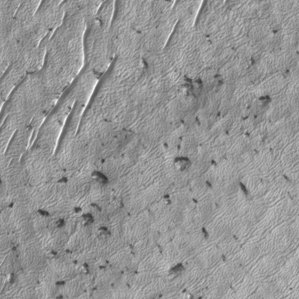
Label: frost